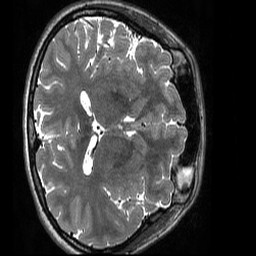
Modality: T2w
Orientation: axial
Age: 23
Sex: female